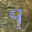
Label: 9